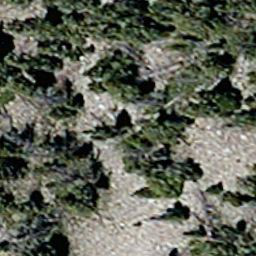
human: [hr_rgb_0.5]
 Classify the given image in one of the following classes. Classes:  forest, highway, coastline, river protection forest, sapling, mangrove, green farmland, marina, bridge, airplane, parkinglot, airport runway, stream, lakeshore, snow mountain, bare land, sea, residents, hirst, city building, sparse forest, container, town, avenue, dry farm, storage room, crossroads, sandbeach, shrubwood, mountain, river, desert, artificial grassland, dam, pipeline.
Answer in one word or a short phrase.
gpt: sparse forest